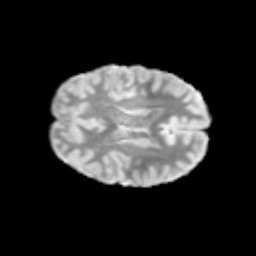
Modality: T2w
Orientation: axial
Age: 10
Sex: male
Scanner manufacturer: siemens
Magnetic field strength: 3 T
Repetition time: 3.8 s
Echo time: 0.07 s